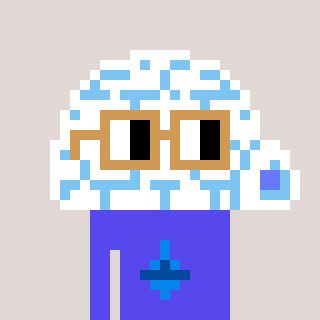
a pixel art character with square brown glasses, a igloo-shaped head and a computerblue-colored body on a warm background